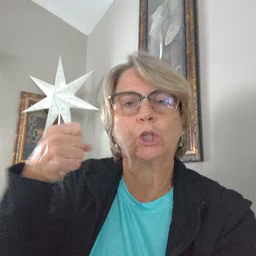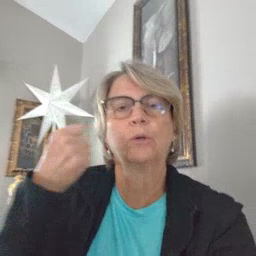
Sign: refrigerator